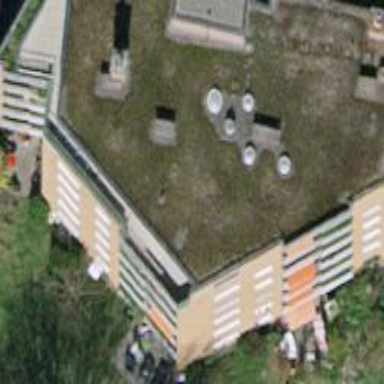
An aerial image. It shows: Flat-roofed apartment building.